Question: I am working on creating a trapezoid looking shape with 'Canvas', but I am very new to it. In fact. This is my first time using it. I seem to have hit a snag with with my shape and i am not exactly sure how to fix it. Could anyone help?
I have a fiddle here: <URL>
I realized that I didnt really provide any clarification on what I was trying to accomplish. Here is an image of what i would like the shape to look like:

Kinda like that (sorry for my drawing skills or lack of drawing skills)...
Thanks!
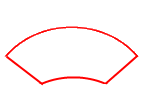
Answer: You can draw your rounded-trapezoid using a canvas path.

This path has 4 parts:
- top-arc: sweeping from top-left to top-right- right-line: from the end of top-arc to the right of bottom-arc- bottom-arc: sweeping from bottom-right to bottom left- left-line: closes the path between the bottom-left and top left arcs.
Example code and a Demo: <URL>
'''
<!doctype html>
<html>
<head>
<link rel="stylesheet" type="text/css" media="all" href="css/reset.css" /> <!-- reset css -->
<script type="text/javascript" src="http://code.jquery.com/jquery.min.js"></script>
<style>
body{ background-color: ivory; }
canvas{border:1px solid red;}
</style>
<script>
$(function(){
// canvas references
var canvas=document.getElementById("canvas");
var ctx=canvas.getContext("2d");
// the centerpoint of the arc-trapezoid
var cx=150;
var cy=150;
// the inside and outside radii
var insideRadius=60;
var outsideRadius=100;
// the beginning and ending angles
var beginningAngle=Math.PI*5/4;
var endingAngle=Math.PI*7/4;
// use trigonometry to calculate the starting point
// of the bottom leftward sweeping arc
var x=cx+insideRadius*Math.cos(endingAngle);
var y=cy+insideRadius*Math.sin(endingAngle);
// set the path style
ctx.strokeStyle="red";
ctx.lineWidth=2;
// begin the path
ctx.beginPath();
// top-arc: sweeping from top-left to top-right
ctx.arc(cx,cy,outsideRadius,beginningAngle,endingAngle);
// right-line: from the end of top-arc to the right of bottom-arc
ctx.lineTo(x,y);
// bottom-arc: sweeping from bottom-right to bottom left
// (Note: the true on the end causes the arc to sweep right to left
ctx.arc(cx,cy,insideRadius,endingAngle,beginningAngle,true);
// left-line: closes the path between the
// bottom-left and top left arcs.
ctx.closePath();
// stroke the path
ctx.stroke();
}); // end $(function(){});
</script>
</head>
<body>
<canvas id="canvas" width=300 height=300></canvas>
</body>
</html>
'''